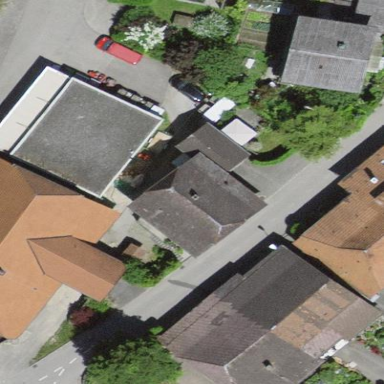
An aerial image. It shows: Residential building.